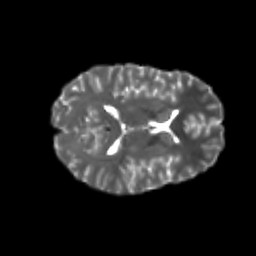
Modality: T2w
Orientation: axial
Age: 20
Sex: female
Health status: healthy
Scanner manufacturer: philips
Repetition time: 7.388 s
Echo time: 0.08599 s